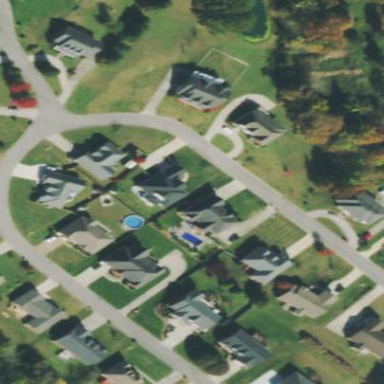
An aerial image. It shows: Residential area consisting of single-family homes.